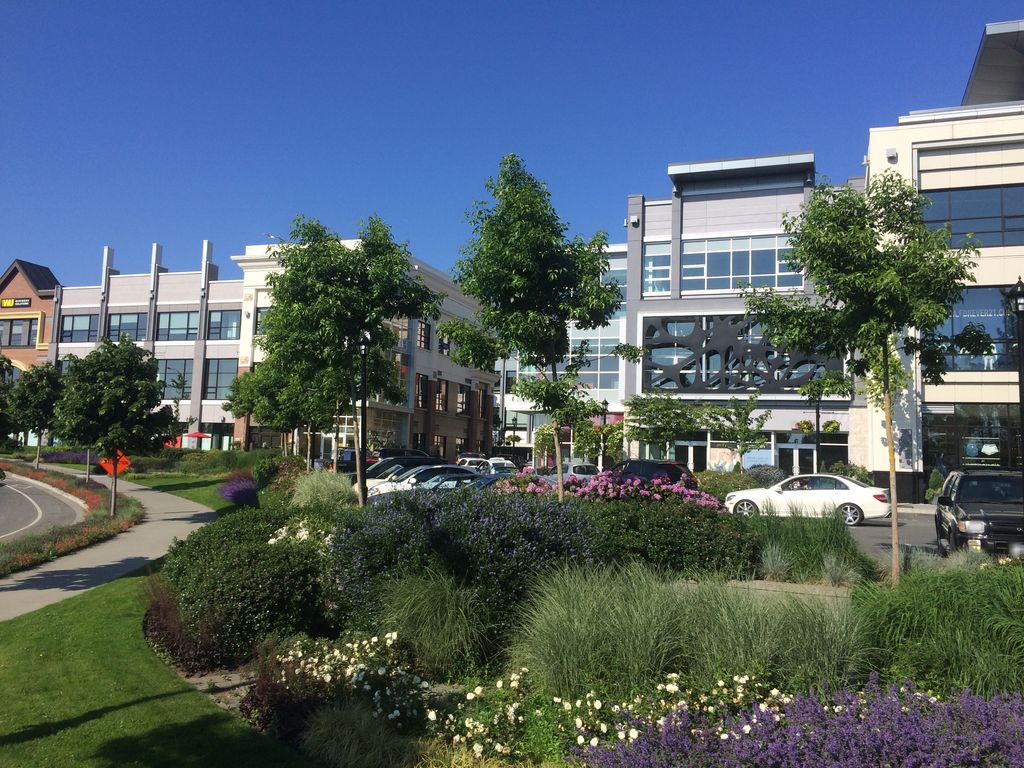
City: victoria